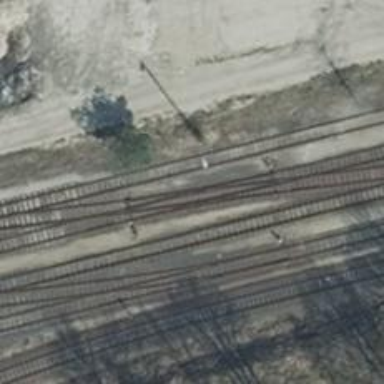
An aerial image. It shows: Railway spur service.